Question: Why does this only work in management studio and not in the dataset of a rdl report?
I don't have access to the live database so I cannot add this function directly into the database.
'''
if OBJECT_ID (N'dbo.PreviousFriday', N'FN') is not null
drop function dbo.PreviousFriday;
go
create function dbo.PreviousFriday (@Date datetime)
returns datetime
with execute as caller
as
begin
declare @PreviousFriday datetime;
set @PreviousFriday = DATEADD(DAY, (case DATEPART(DW, @Date)
when 1 then -2
when 2 then -3
when 3 then -4
when 4 then -5
when 5 then -6
when 6 then 0
when 7 then -1
end), @Date)
return(@PreviousFriday);
end
go
if OBJECT_ID (N'dbo.NextFriday', N'FN') is not null
drop function dbo.NextFriday;
go
create function dbo.NextFriday (@Date datetime)
returns datetime
with execute as caller
as
begin
declare @NextFriday datetime;
set @NextFriday = DATEADD(DAY, (case DATEPART(DW, @Date)
when 1 then 5
when 2 then 4
when 3 then 3
when 4 then 2
when 5 then 1
when 6 then 0
when 7 then 6
end), @Date)
return(@NextFriday);
end
go
'''
Here is the error I am getting:

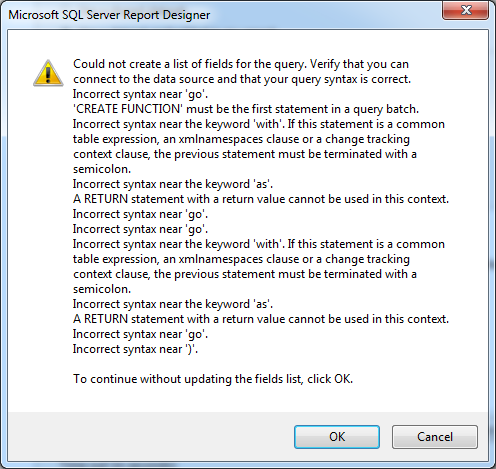
Answer: Because the query in SSRS needs to be DML (Data Manipulation Language)
ie
'''
select * from ...
'''
or
'''
exec dbo.prcGetMyData ...
'''
That sort of thing...
But you are trying to enter (Data Definition Language) ie you're attempting to change the underlying database, which would be somewhat of a security issue if this were permissible.
you could just create a dataset called LastFriday with your script inside it. You could then use the value of the dataset inside your textbox or where-ever...
'''
SELECT DATEADD(DAY, (CASE DATEPART(DW, @Date)
WHEN 1 THEN - 2
WHEN 2 THEN - 3
WHEN 3 THEN - 4
WHEN 4 THEN - 5
WHEN 5 THEN - 6
WHEN 6 THEN 0
WHEN 7 THEN - 1 END), @Date) AS LastFriday
'''
If you want to share that among multiple reports, create a shared dataset. (you'll need to do the same for NextFriday!)
OR you could avoid TSQL entirely and just create the function as code inside your report.